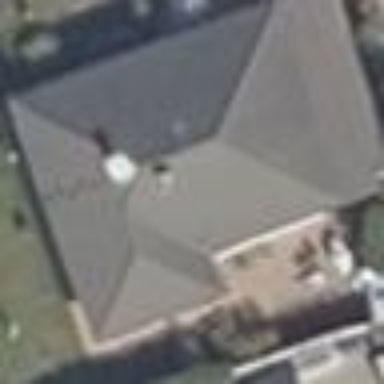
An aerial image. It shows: Detached building with grey pyramidal roof made of roof tiles. The roof is oriented along the structure. The building itself is also grey in color.